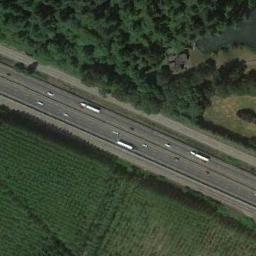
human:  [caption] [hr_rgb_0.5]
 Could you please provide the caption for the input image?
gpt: There are large green forests around the freeway and there are many cars on the freeway .

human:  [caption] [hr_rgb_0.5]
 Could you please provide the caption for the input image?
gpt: The freeway is between the grass and some trees .

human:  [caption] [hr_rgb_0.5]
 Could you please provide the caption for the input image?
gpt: A straight freeway is a farmland on one side and on the other side is a forest .

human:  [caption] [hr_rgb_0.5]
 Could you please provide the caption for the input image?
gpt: There was a line of white cars on the motorway .

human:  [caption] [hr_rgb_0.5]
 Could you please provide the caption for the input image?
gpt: There are many green trees beside the freeway .